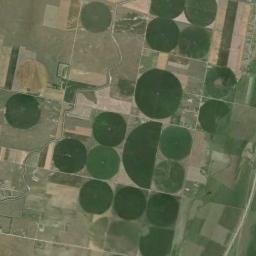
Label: circular_farmland